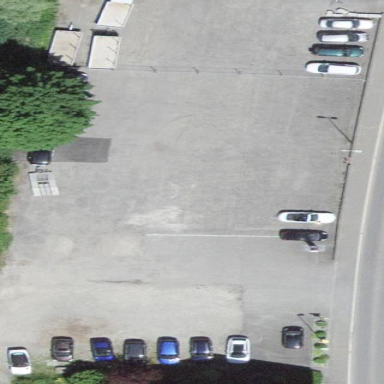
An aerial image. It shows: Parking area with surface.